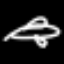
Label: airplane